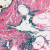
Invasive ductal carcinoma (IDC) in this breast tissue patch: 0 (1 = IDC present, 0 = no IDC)